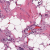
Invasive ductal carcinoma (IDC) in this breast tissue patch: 0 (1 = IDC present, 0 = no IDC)